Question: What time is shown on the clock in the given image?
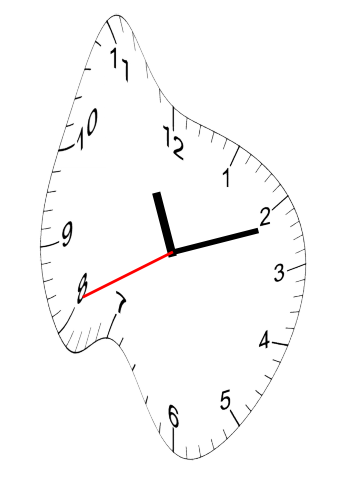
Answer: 11:11:41